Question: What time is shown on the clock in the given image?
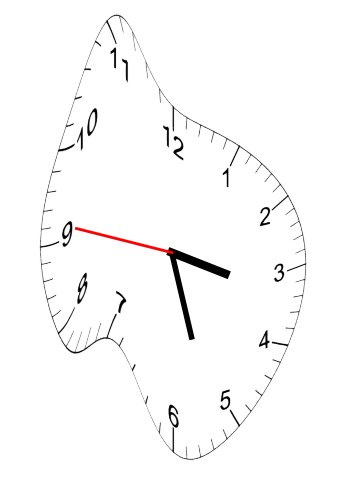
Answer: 03:26:46